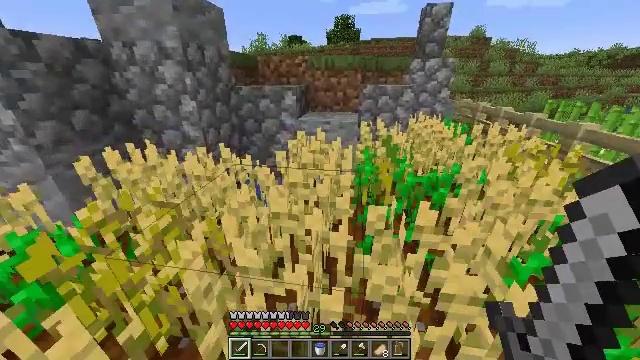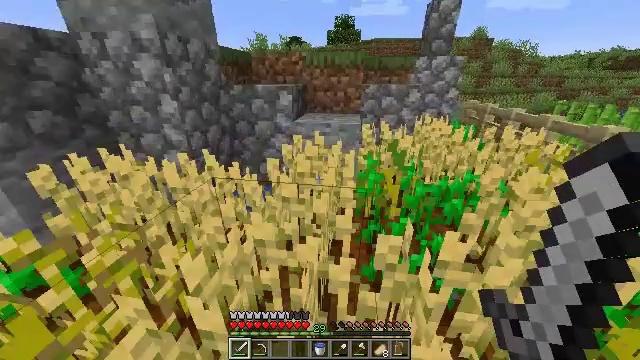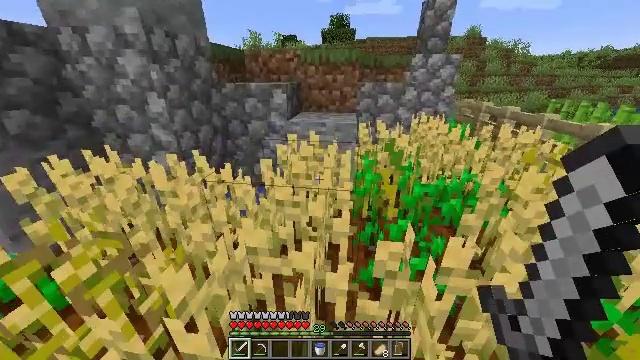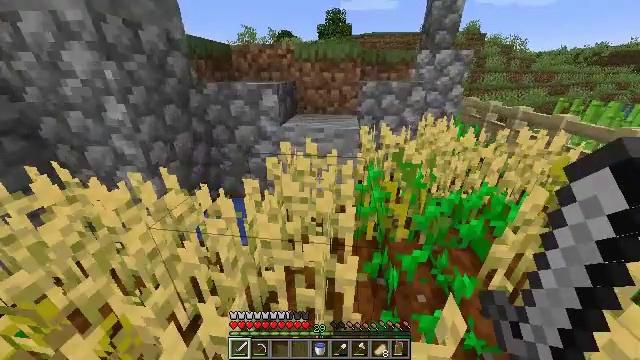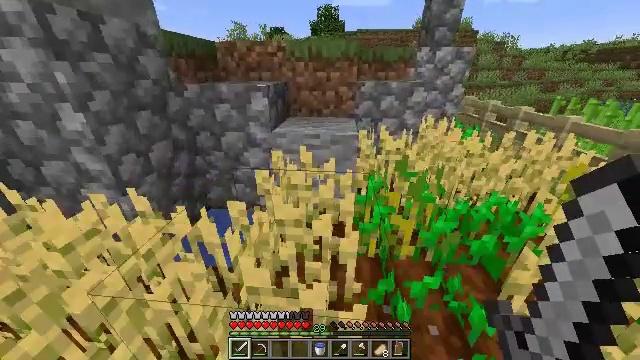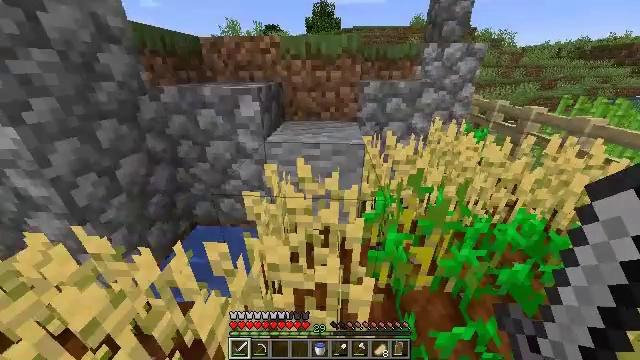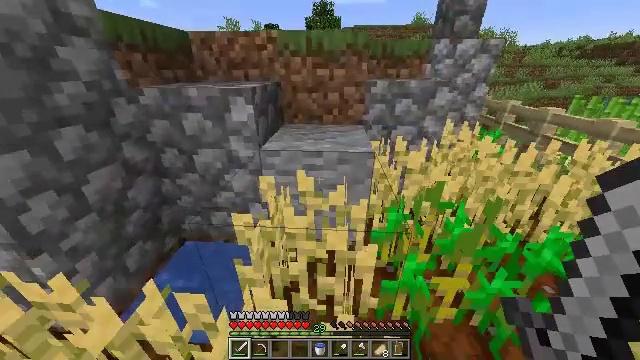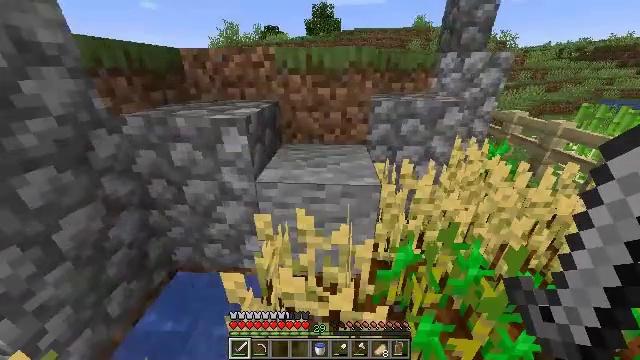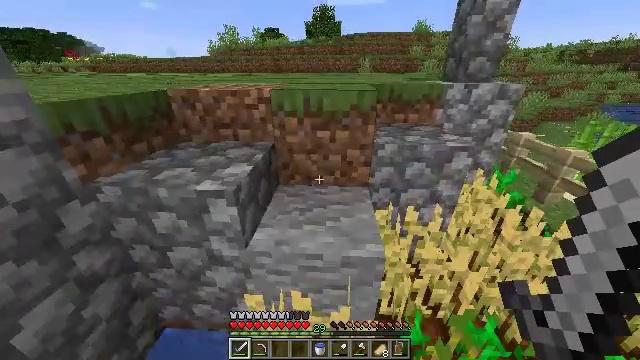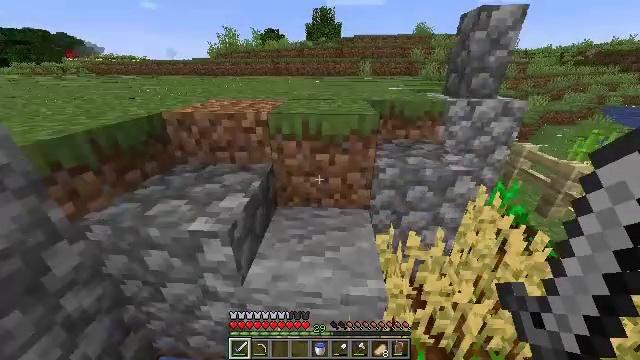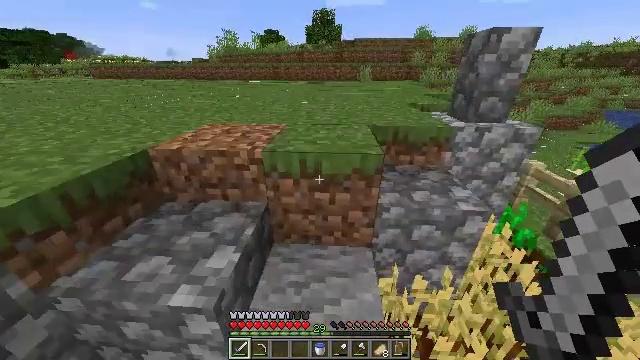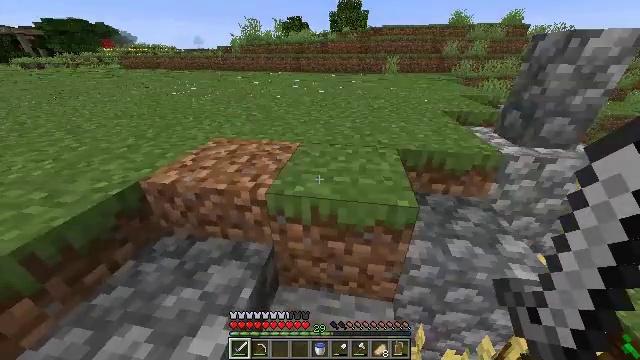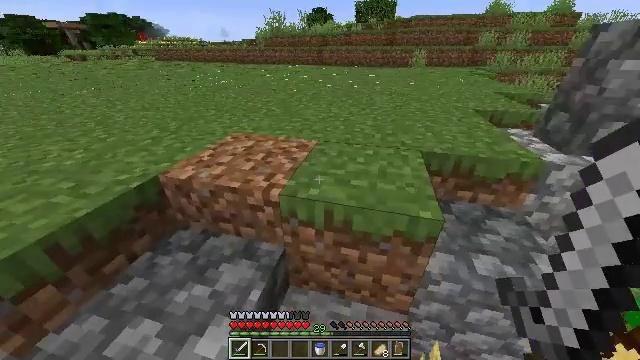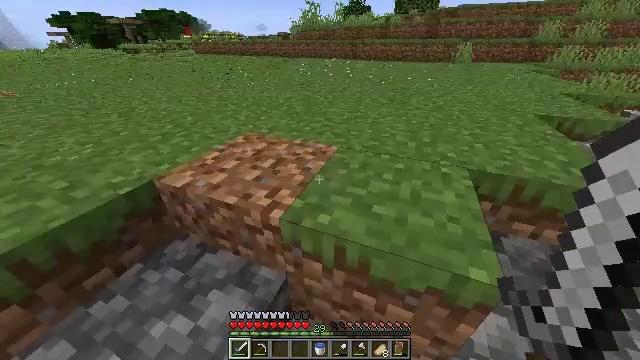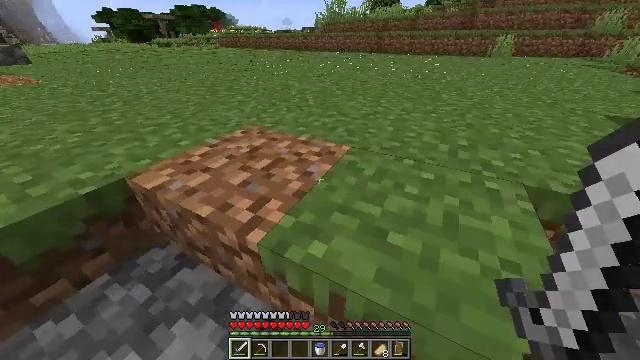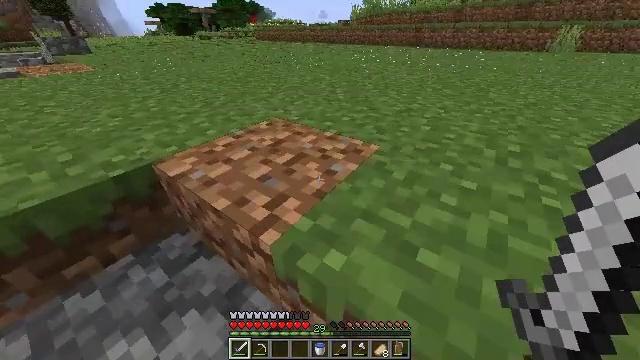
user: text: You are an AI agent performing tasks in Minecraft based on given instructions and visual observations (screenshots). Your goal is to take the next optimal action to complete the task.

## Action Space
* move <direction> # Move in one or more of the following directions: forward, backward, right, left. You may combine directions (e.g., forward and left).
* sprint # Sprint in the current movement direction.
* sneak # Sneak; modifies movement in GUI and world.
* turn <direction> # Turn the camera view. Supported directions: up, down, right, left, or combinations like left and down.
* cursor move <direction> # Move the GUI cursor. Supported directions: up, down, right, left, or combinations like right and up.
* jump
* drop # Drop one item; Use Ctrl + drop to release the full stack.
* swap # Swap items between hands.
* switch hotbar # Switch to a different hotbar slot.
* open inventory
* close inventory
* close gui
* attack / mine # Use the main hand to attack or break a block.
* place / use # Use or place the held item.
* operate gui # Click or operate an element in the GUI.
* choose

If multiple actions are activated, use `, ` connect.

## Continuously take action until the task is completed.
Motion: motion action
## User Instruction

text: Recycle the birch fence.
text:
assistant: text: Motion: move forward, sprint
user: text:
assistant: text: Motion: move forward, sprint, turn right
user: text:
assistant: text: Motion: move forward, sprint
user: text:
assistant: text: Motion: move forward, sprint, turn right
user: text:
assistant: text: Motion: move forward, sprint
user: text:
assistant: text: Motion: move forward, sprint
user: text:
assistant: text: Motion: move forward, sprint, jump
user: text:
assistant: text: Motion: move forward, sprint, jump
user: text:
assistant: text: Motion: move forward, sprint, jump
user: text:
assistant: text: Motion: move forward, sprint, jump
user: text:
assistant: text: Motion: move forward, sprint, turn left and down, jump
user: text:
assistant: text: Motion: move forward, sprint, turn left and down, jump
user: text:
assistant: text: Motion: move forward, sprint, turn left and down, jump
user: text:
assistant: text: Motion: move forward, sprint, turn left, jump
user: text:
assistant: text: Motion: move forward, sprint, turn left and down, jump
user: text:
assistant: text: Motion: move forward, sprint, turn left and down, jump
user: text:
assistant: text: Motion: move forward, sprint, turn left and down, jump
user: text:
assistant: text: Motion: move forward, sprint, turn left and down, jump
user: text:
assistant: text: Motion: move forward, sprint, turn left and down, jump
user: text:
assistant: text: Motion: move forward, sprint, turn left and down
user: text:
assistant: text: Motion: move forward, turn left
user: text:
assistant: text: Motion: no_op
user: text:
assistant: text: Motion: turn left and down
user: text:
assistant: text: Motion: turn left and down
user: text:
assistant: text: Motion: turn left
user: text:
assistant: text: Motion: turn left
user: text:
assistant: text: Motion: turn left
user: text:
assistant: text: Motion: turn left
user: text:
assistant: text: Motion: no_op
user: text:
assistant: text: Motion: no_op